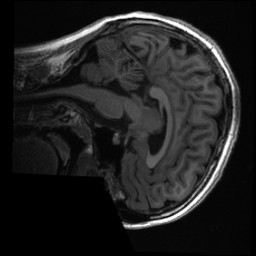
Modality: T1w
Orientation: sagittal
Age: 24
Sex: female